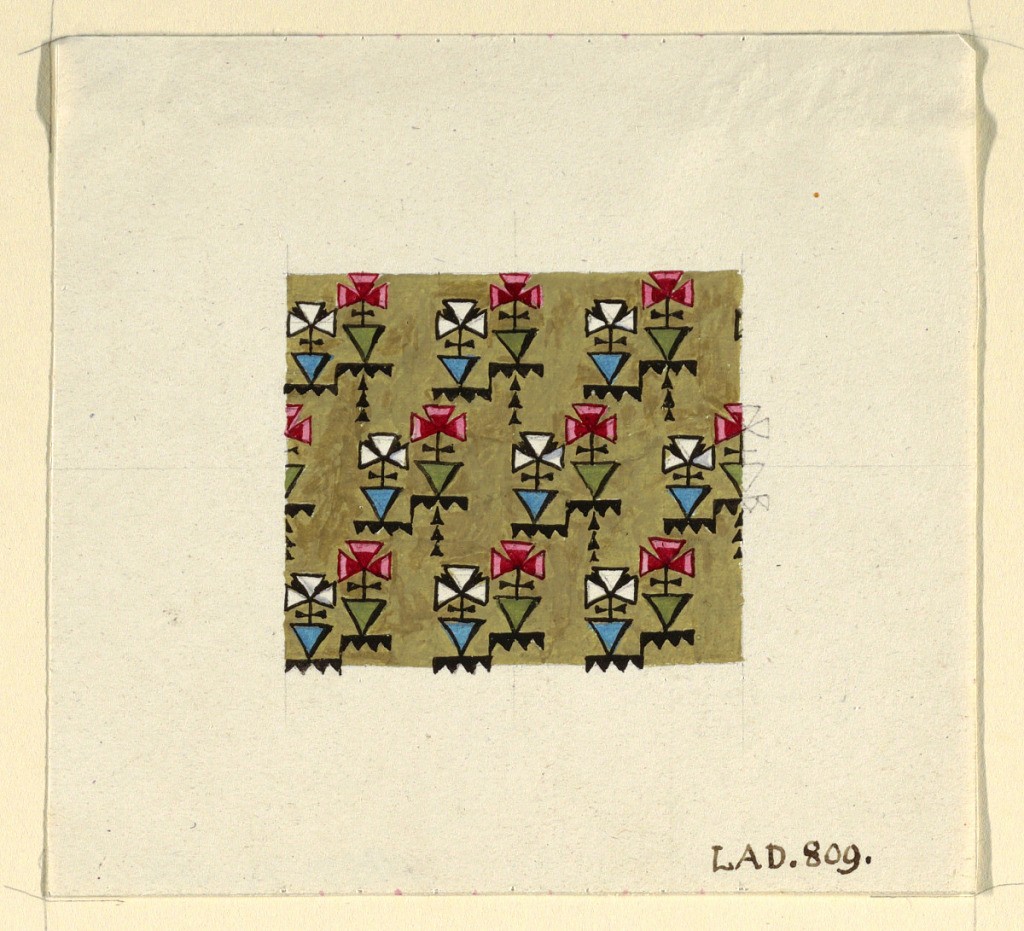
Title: Stylized geometric floral design for printed textile
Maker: Louis-Albert DuBois, Swiss, 1752–1818
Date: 1800–1818
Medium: Brush and gouache, graphite on white wove paper
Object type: Drawing
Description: Pink and white stylized flowers in blue inverted triangles (flower pots) on black brackets, tan ground.